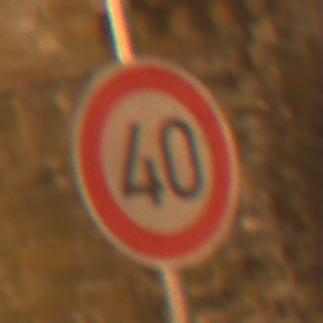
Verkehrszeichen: Geschwindigkeit40
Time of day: Night
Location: Outdoor (Urban)
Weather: Clear
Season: NotSpecified
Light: Artificial